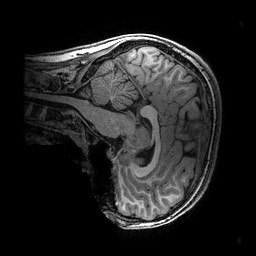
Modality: T1w
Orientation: sagittal
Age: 13
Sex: male
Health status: ill
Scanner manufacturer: ge
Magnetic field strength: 3 T
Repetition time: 0.007664 s
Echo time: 0.00342 s